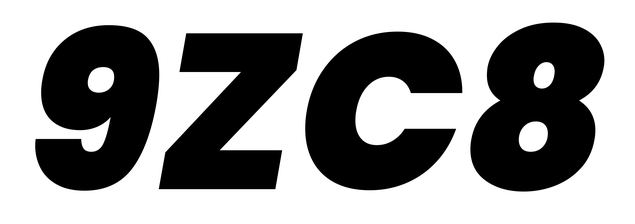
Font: Poppins-BlackItalic